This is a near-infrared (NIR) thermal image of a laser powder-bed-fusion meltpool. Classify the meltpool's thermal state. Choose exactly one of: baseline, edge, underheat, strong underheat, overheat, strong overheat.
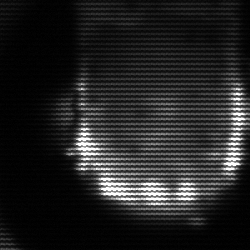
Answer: baseline